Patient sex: M
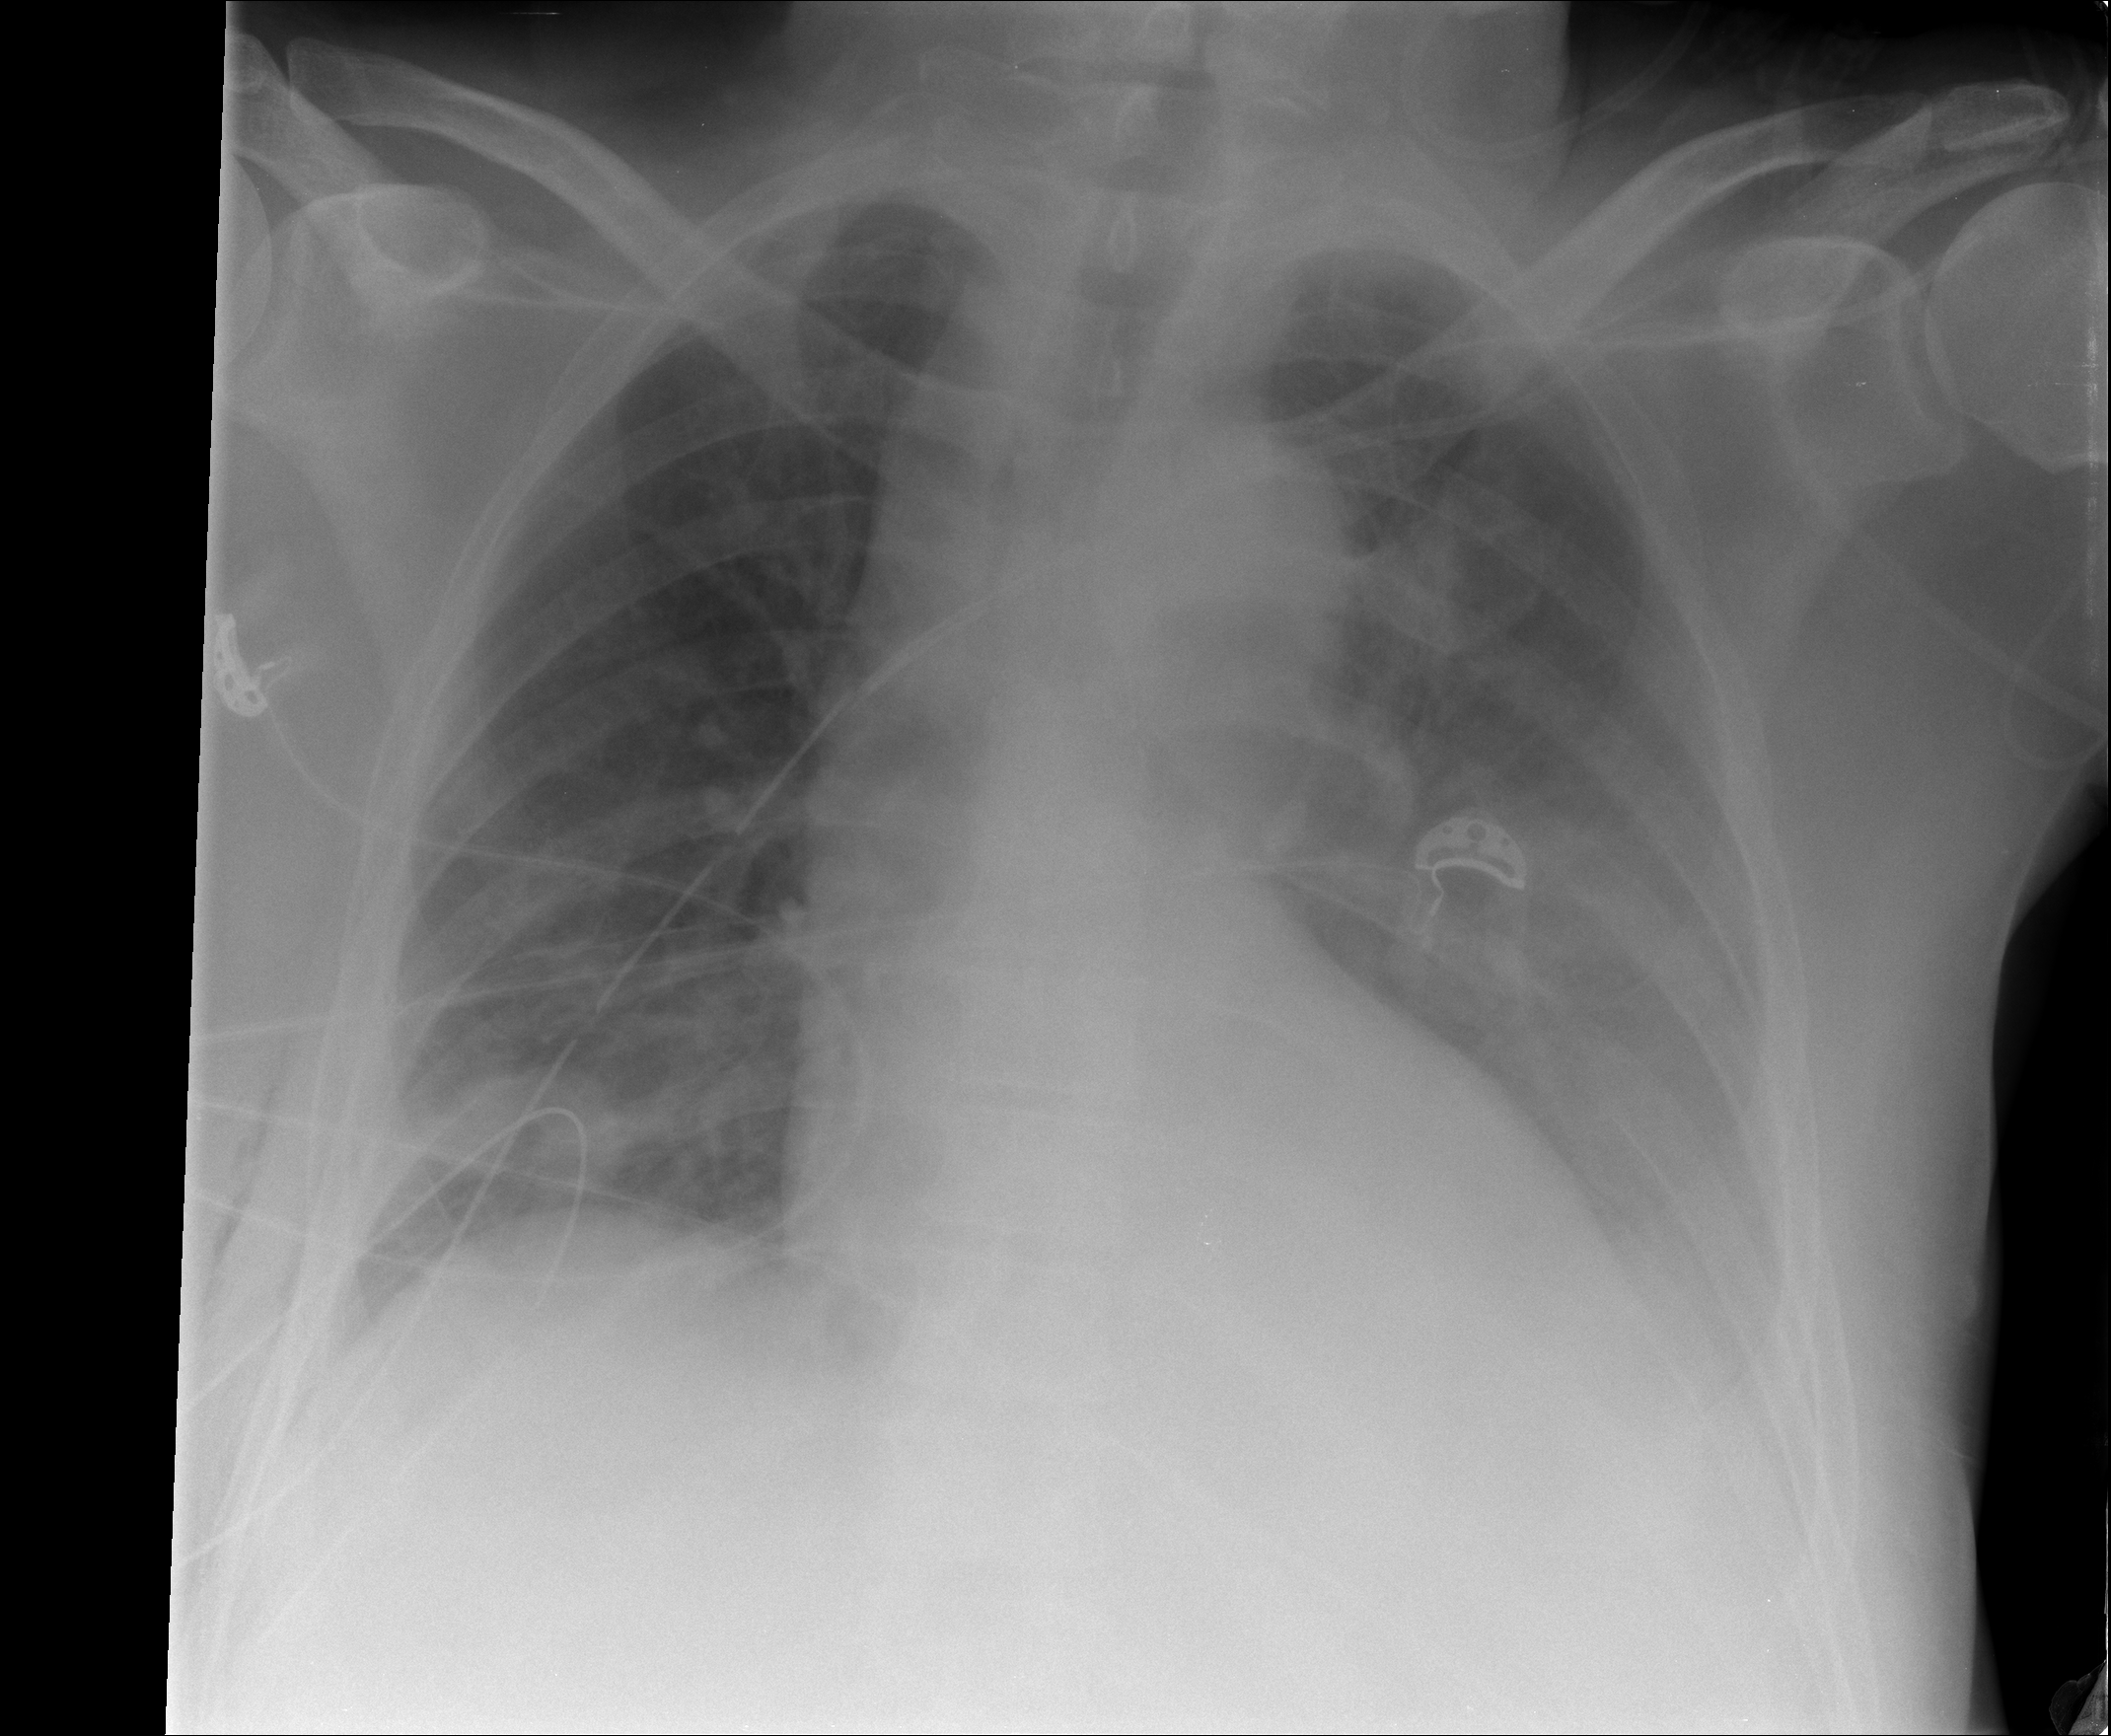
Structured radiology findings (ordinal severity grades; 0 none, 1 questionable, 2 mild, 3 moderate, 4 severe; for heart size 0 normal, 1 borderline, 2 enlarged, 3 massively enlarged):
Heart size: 0
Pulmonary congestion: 0
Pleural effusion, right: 0
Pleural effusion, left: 3
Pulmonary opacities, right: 2
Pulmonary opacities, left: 0
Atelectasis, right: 2
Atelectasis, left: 2